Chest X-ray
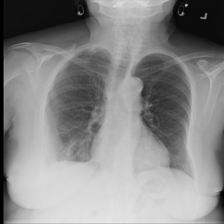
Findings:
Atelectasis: negative
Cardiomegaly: negative
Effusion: negative
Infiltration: negative
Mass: negative
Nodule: negative
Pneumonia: negative
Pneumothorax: negative
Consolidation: negative
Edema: negative
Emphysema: negative
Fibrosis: negative
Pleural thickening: positive
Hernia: negative